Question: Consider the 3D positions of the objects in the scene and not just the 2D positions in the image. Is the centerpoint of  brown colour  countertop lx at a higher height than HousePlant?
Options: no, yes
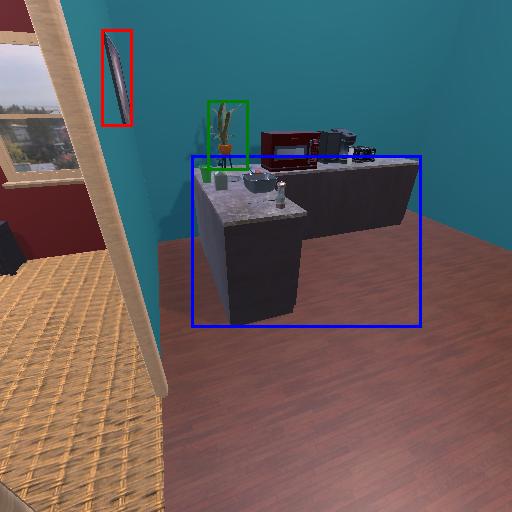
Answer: no